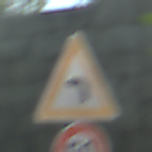
Verkehrszeichen: KurveLinks
Zusatzzeichen unten: Geschwindigkeit50
Umgebung: Outdoor, Suburban
Tageszeit: Midday
Wetter: Clear
Licht: Natural
Jahreszeit: NotSpecified
Kontrast: HighContrast